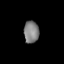
Tissue: lung
Cell type: Endothelial cells
Senescence score: 0.6117
Nuclear area (px): 327
Mean DAPI intensity: 126.927